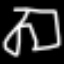
Label: pants